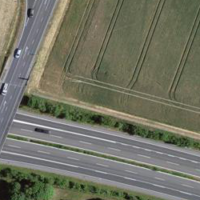
EUNIS habitat code: 57
Species observed at this site:
Corvus corone